Brain MRI, t2w sequence, axial 2D slice.
Patient: age 29, sex F, weight 78 kg, height 1.78 m
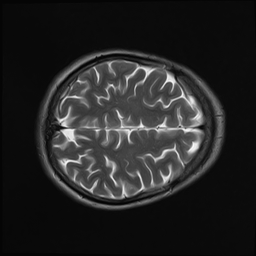